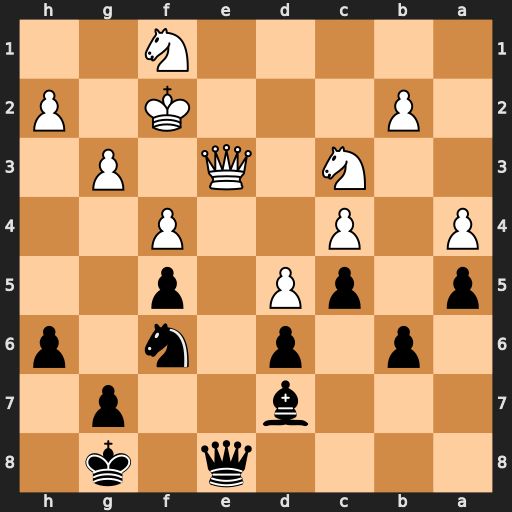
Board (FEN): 4q1k1/3b2p1/1p1p1n1p/p1pP1p2/P1P2P2/2N1Q1P1/1P3K1P/5N2
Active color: b
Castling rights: -
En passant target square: -
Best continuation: Ng4+ Kf3 Nxe3